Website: macys
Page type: gifting
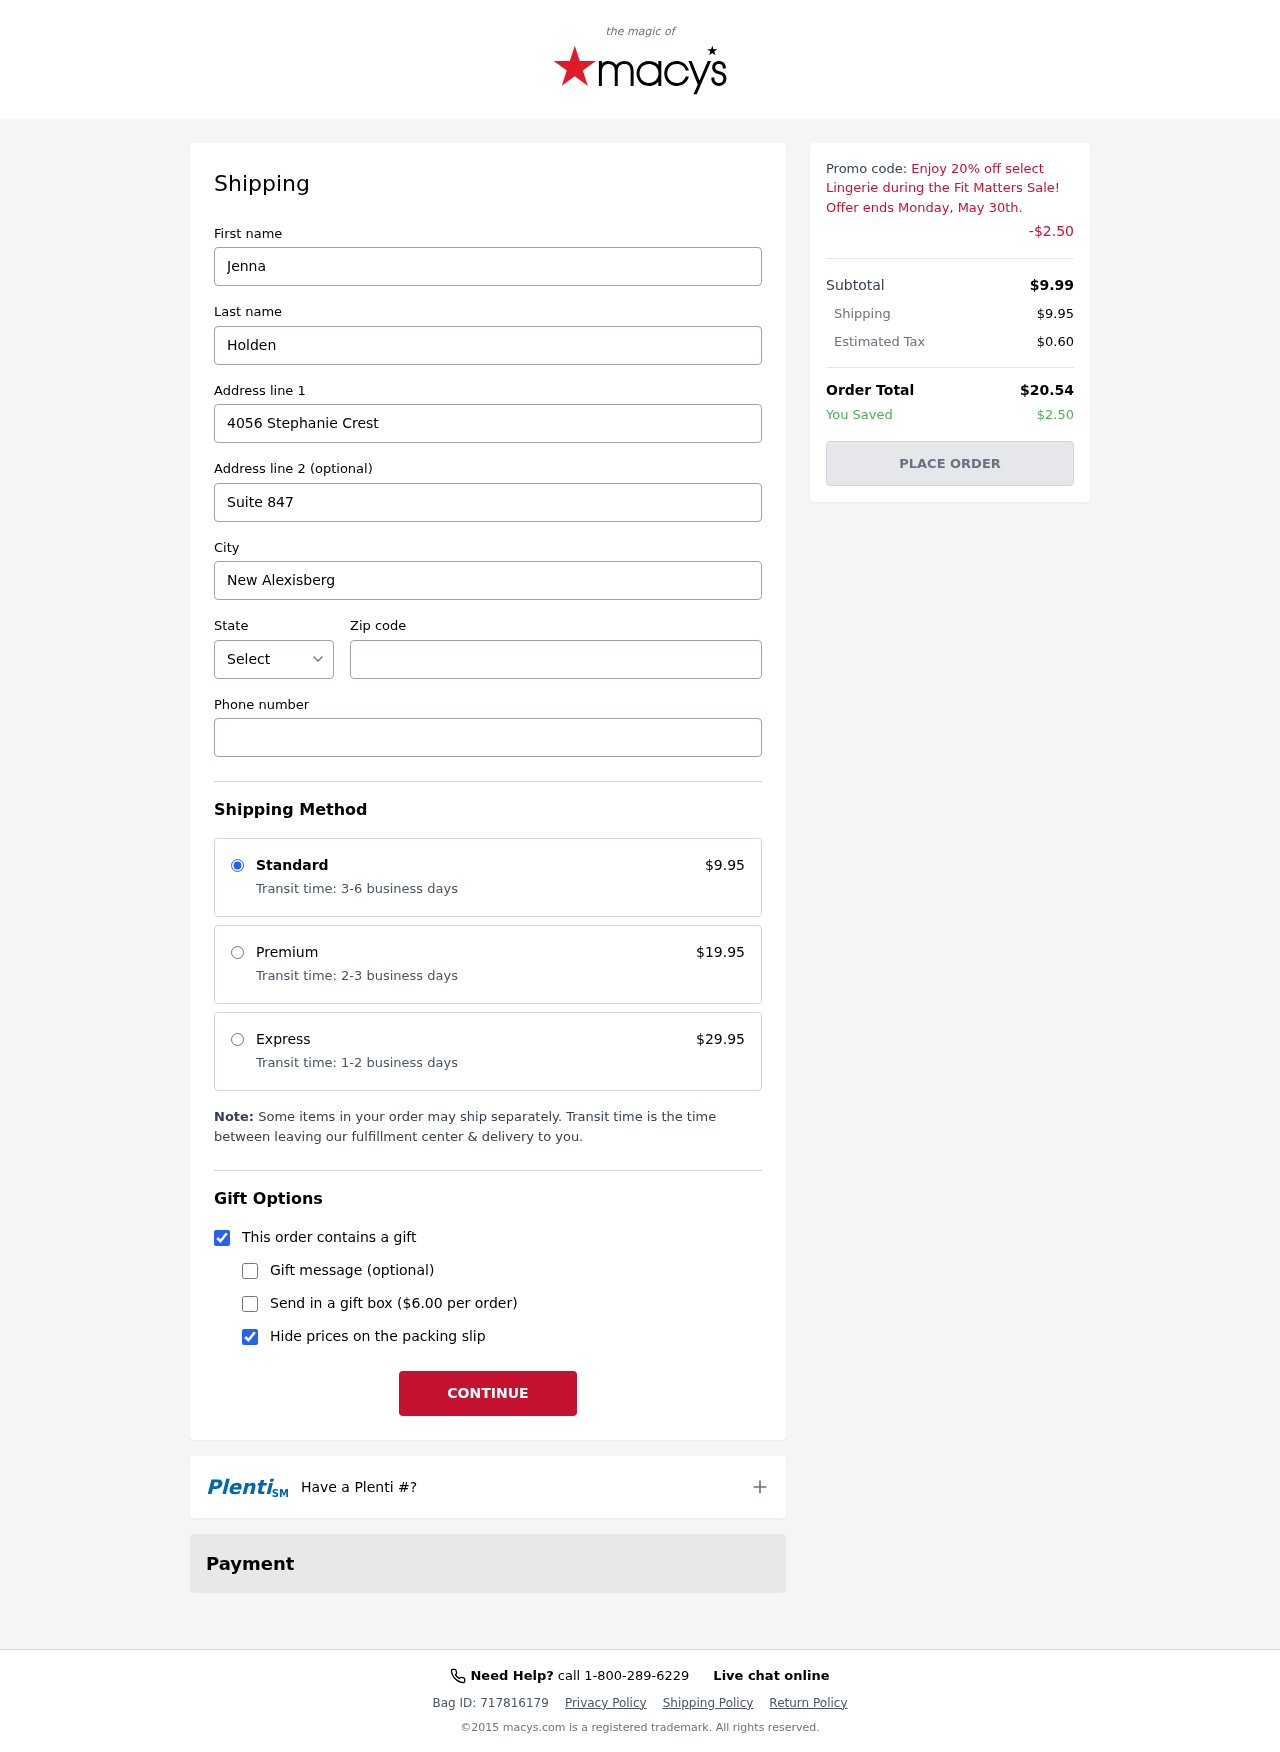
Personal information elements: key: PII_CITY
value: New Alexisberg
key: PII_FIRSTNAME
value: Jenna
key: PII_LASTNAME
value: Holden
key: PII_PHONE
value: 7667456104
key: PII_POSTCODE
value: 41776
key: PII_STATE_ABBR
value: KS
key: PII_STREET
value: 4056 Stephanie Crest
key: PII_STREET2
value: Suite 847
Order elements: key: ORDER_SHIPPING_COST
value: $9.95
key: ORDER_DISCOUNT
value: -$2.50
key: ORDER_SUBTOTAL
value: $9.99
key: ORDER_TAX
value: $0.60
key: ORDER_TOTAL
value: $20.54
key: ORDER_SAVINGS
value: $2.50